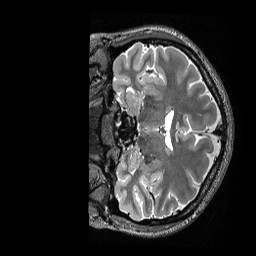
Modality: T2w
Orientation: coronal
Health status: healthy
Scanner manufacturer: siemens
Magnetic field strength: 3 T
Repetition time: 3.2 s
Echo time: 0.565 s